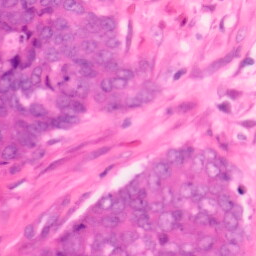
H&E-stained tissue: Colon